Current action and preconditions to check: path_clear

Your task: For each precondition in the list above, predict whether it will hold at this action.

Consider the current scene as observed from the mobile robot's camera, and analyze the predicted future states of all dynamic agents (e.g., people, animals, vehicles, or any moving entities) within the NEXT SECOND.

IMPORTANT: Only answer "very likely" if you are absolutely certain—based on strong, clear evidence—that a dynamic agent will violate the precondition in the predicted future state. Do NOT answer "very likely" for unlikely, ambiguous, or low-probability risks.

Ask yourself for each precondition: Is there a high probability, with clear and convincing evidence, that the predicted future states of any dynamic agent will interfere with the predicted future state of the currently executing action within the NEXT SECOND, causing that precondition to fail?

Assess the risk level based on these predictions. Use "likely" or "very likely" if motions create a clear risk of interference.

Use "neutral" or "improbable" if agents are nearby but their predicted paths are clearly diverging or non-conflicting.

Failure Risk Categories: "very improbable", "improbable", "neutral", "likely", "very likely"

Answer Format: Output ONLY the probability_of_failure value from these categories: "very improbable", "improbable", "neutral", "likely", "very likely"

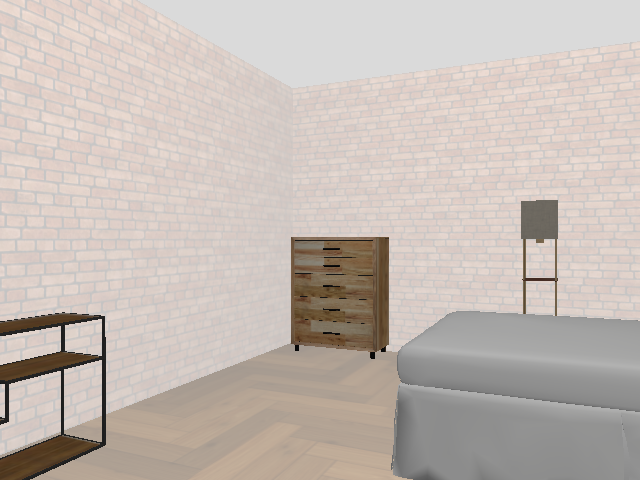

Answer: very improbable